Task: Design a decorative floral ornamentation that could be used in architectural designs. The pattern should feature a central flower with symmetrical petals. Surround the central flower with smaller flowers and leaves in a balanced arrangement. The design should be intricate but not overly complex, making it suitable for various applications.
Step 49:
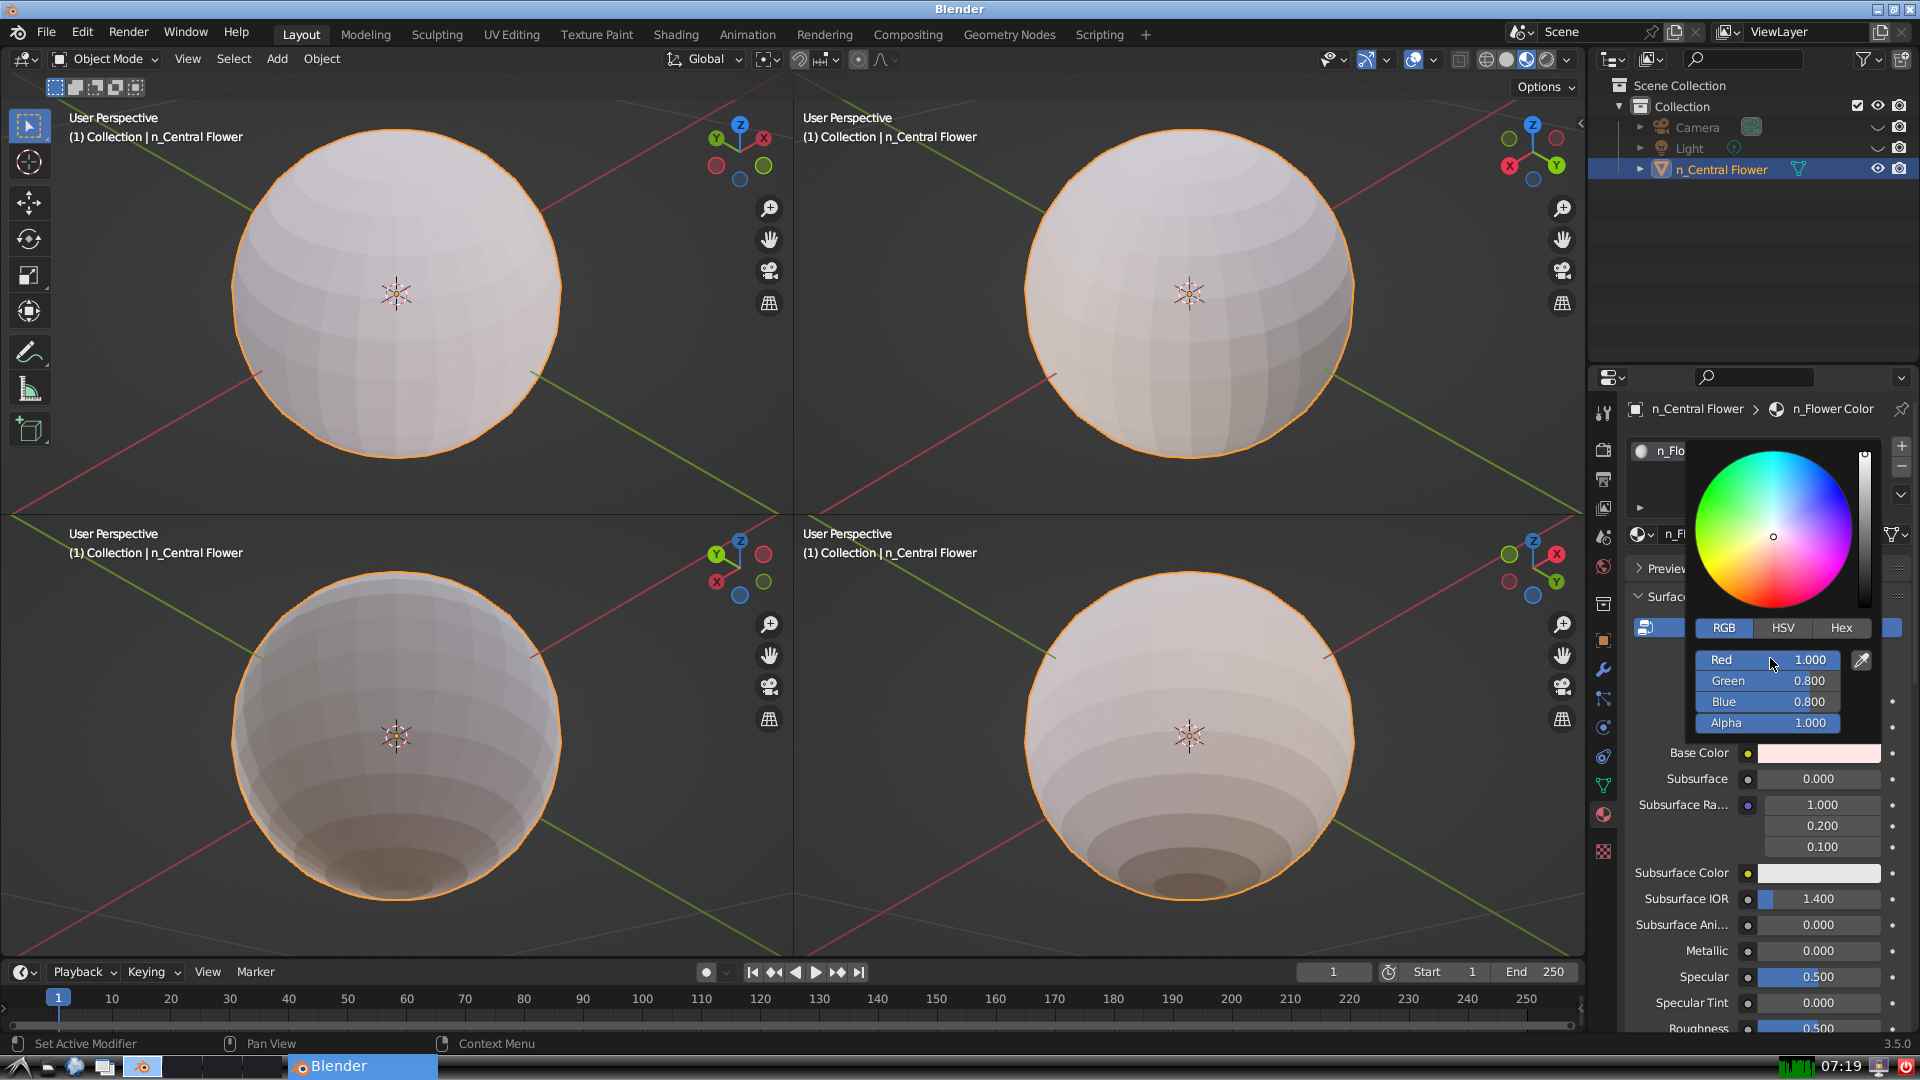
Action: {"mouse_move": [1770, 678]}